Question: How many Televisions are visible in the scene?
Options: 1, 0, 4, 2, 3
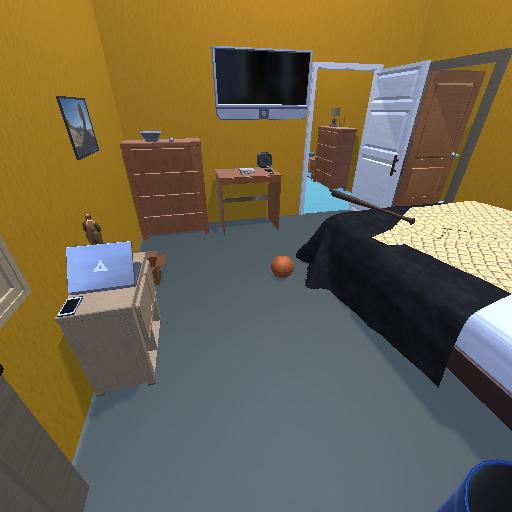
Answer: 1